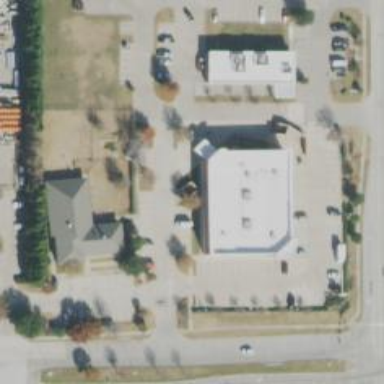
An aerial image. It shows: Pharmacy providing healthcare services.